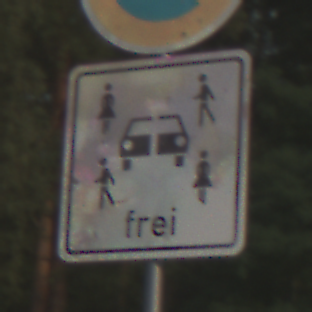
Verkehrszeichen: CarsharingfahrzeugeFrei
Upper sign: EingeschraenktesHalteverbot
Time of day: SunriseSunset
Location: Outdoor (Nature)
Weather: PartlyCloudy
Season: NotSpecified
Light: Natural